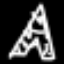
Label: The Eiffel Tower